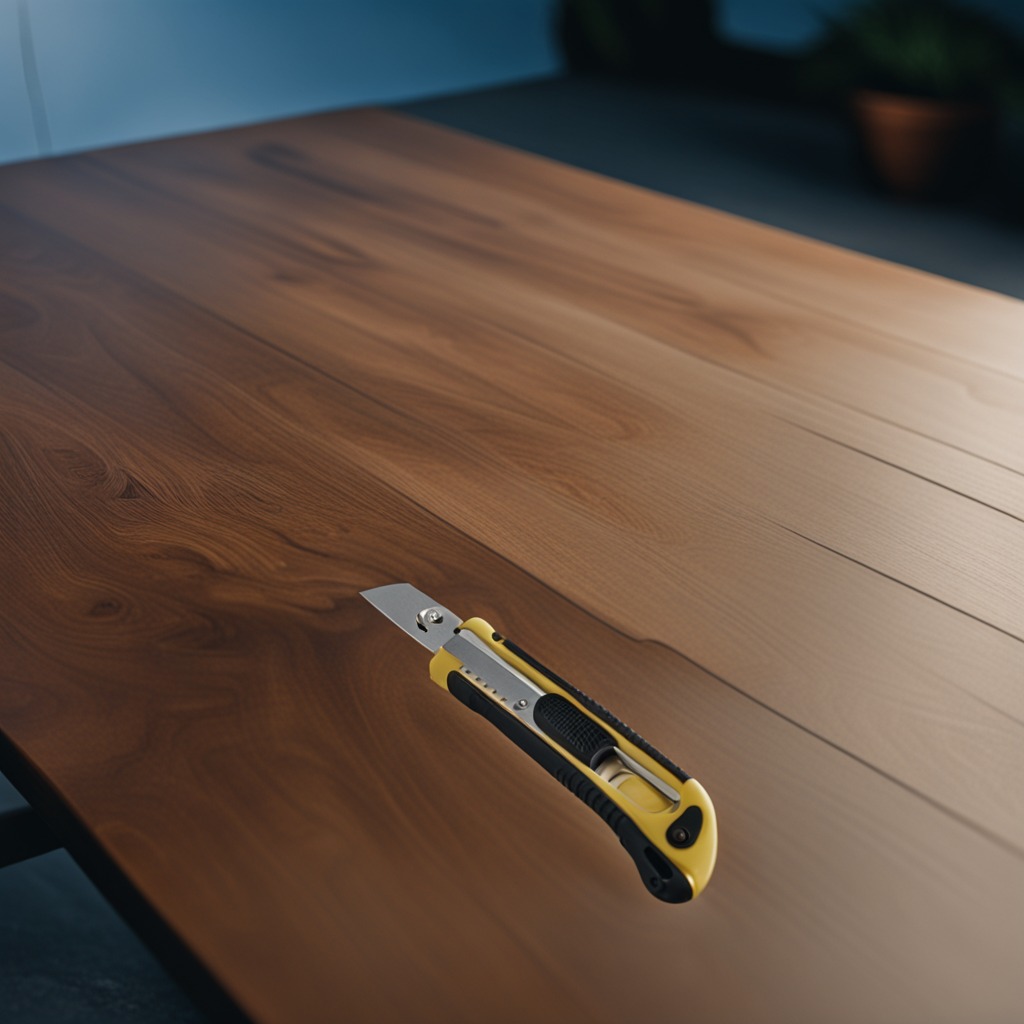
A utility knife is lying on the old table in the small garage at twilight.